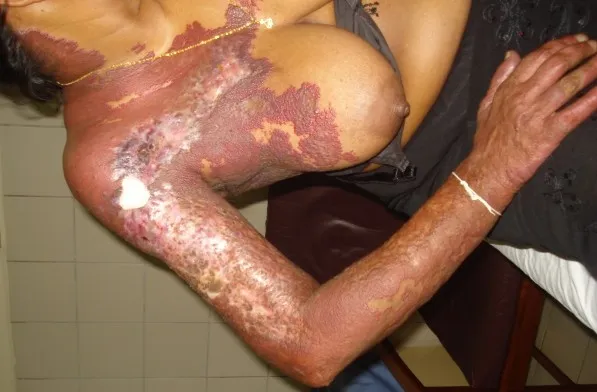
Non involuting hemangioma with ulcerated areas.
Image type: medical_photograph (skin_photograph)